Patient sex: M
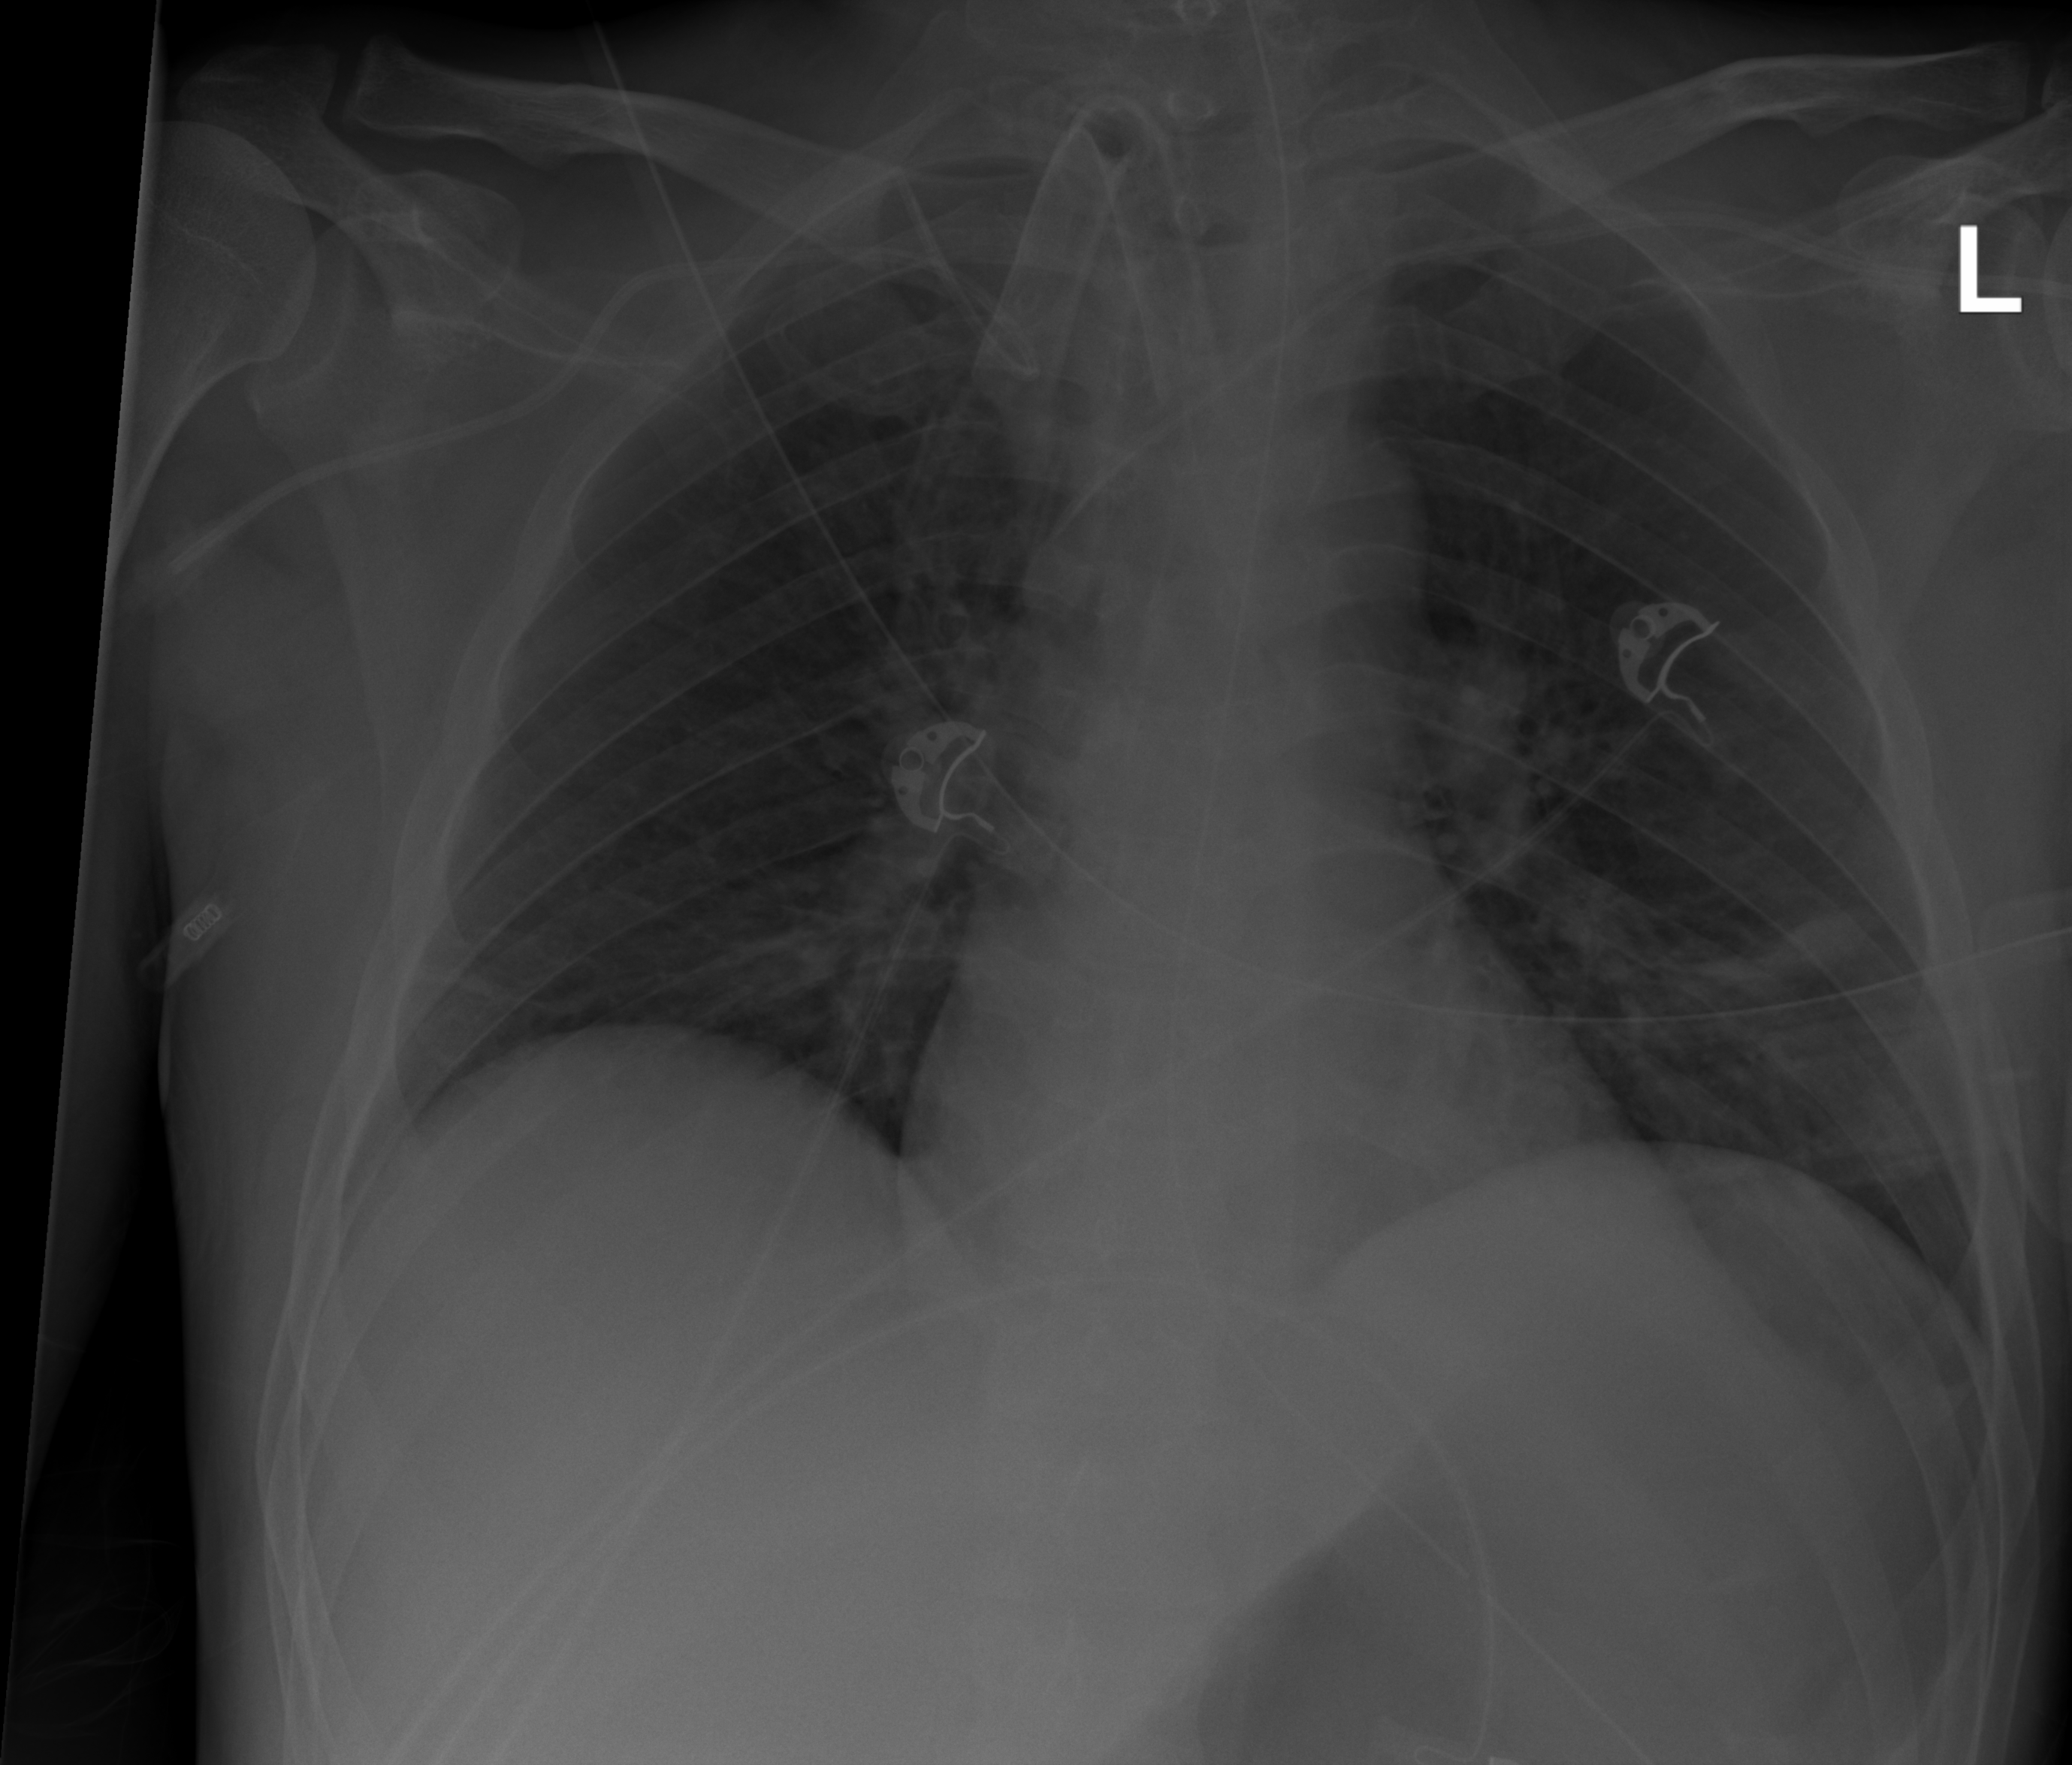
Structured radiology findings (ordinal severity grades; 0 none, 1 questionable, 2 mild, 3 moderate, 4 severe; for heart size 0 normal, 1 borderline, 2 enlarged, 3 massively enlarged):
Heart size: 0
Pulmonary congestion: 0
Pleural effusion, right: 0
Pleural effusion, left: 0
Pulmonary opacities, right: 0
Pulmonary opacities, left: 2
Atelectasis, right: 1
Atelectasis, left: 2